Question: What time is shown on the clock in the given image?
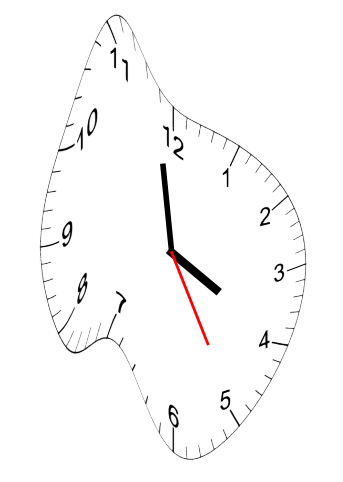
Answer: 03:58:25